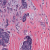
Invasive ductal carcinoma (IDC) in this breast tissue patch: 1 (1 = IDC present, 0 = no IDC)